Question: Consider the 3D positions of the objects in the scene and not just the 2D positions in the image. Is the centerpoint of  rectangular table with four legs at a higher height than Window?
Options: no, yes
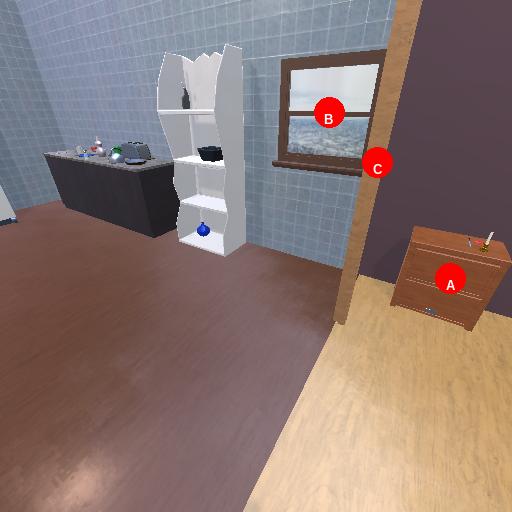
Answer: no